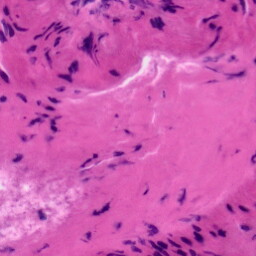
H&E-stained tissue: Tonsil